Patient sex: F
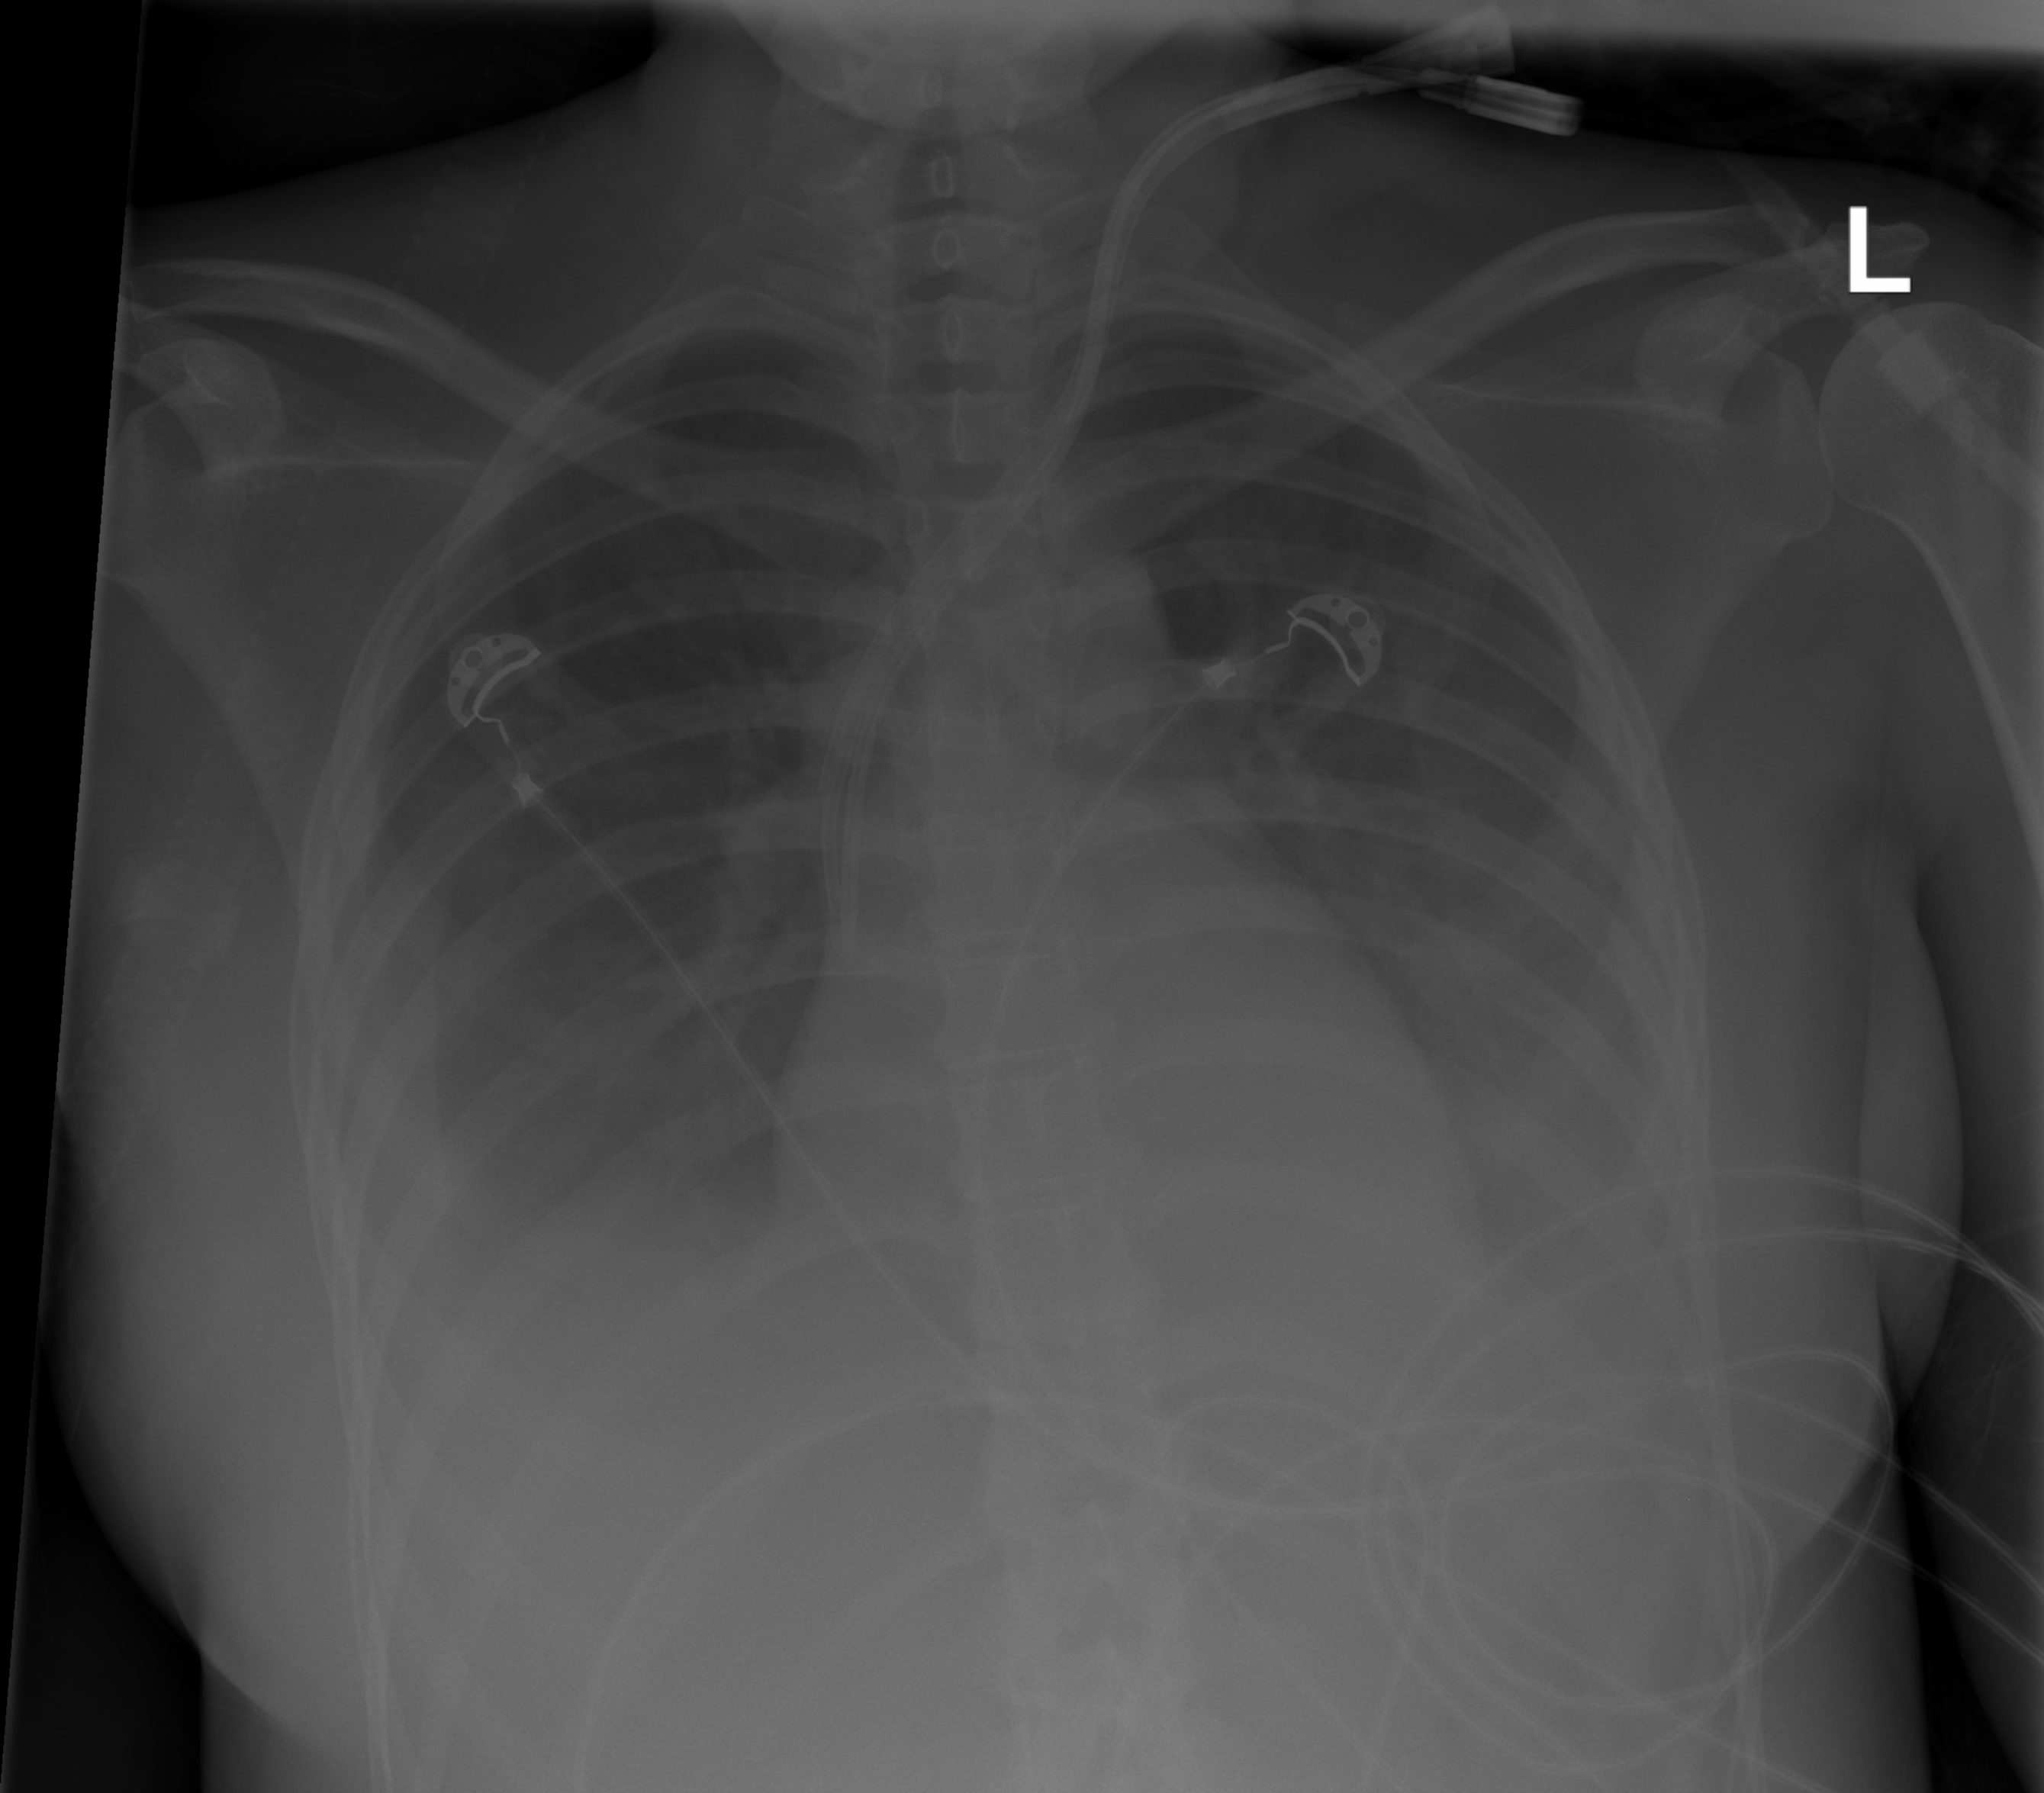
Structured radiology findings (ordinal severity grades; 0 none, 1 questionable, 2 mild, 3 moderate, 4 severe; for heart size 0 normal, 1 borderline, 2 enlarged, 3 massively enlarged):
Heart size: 0
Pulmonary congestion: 2
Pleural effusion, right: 3
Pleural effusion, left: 3
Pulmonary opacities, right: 0
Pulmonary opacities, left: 0
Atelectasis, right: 2
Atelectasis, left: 2